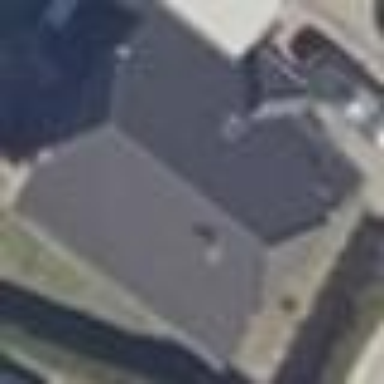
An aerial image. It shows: Detached building with half-hipped roof.